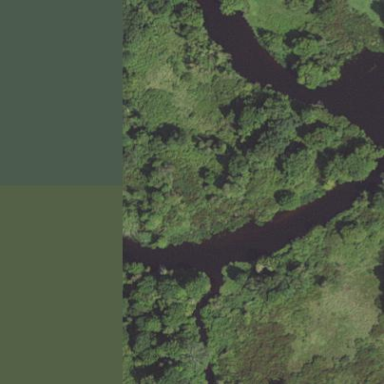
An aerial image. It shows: Marshy wetland area.